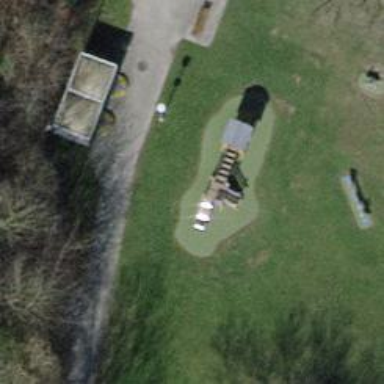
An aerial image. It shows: Playground with train-themed play structure.